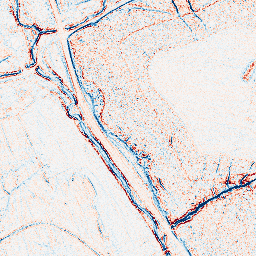
Category: edge_preserving
Decomposition family: bilateral
Decomposition parameters: d: 5
sigma_color: 75
sigma_space: 100
Upsampling method: quartic
Upsampling parameters: scale: 8
Upsampling scale: 8